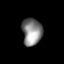
Tissue: lung
Cell type: Myeloid cells
Senescence score: 0.5457
Nuclear area (px): 528
Mean DAPI intensity: 134.362